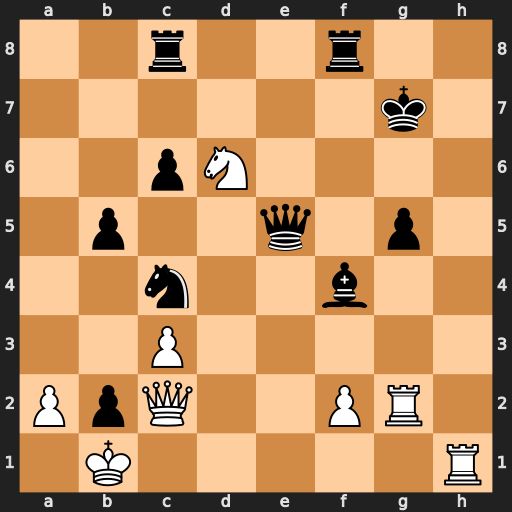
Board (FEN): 2r2r2/6k1/2pN4/1p2q1p1/2n2b2/2P5/PpQ2PR1/1K5R
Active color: w
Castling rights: -
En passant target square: -
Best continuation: Qh7+ Kf6 Rh6#